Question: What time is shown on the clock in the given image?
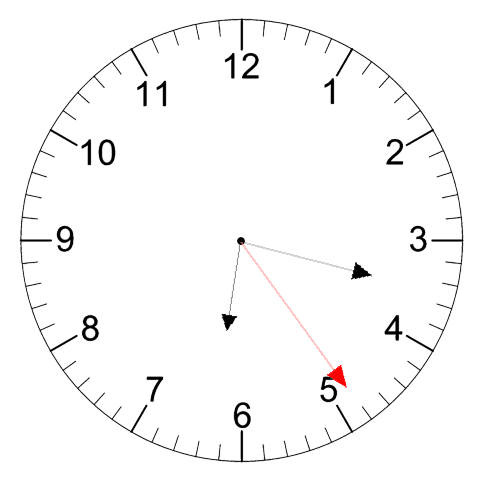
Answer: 06:17:24